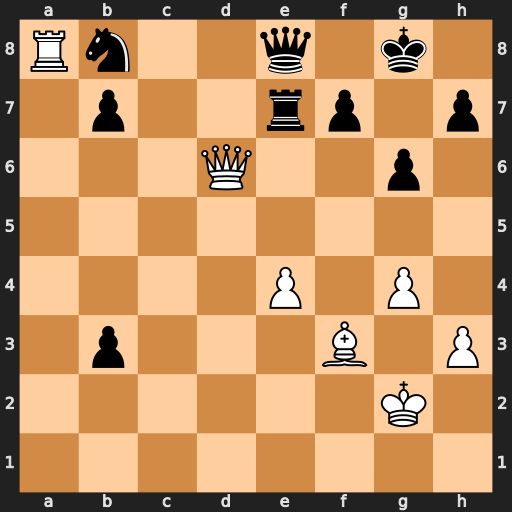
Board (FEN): Rn2q1k1/1p2rp1p/3Q2p1/8/4P1P1/1p3B1P/6K1/8
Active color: w
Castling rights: -
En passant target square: -
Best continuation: Rxb8 Qxb8 Qxb8+